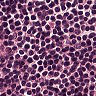
Metastatic tissue present: no